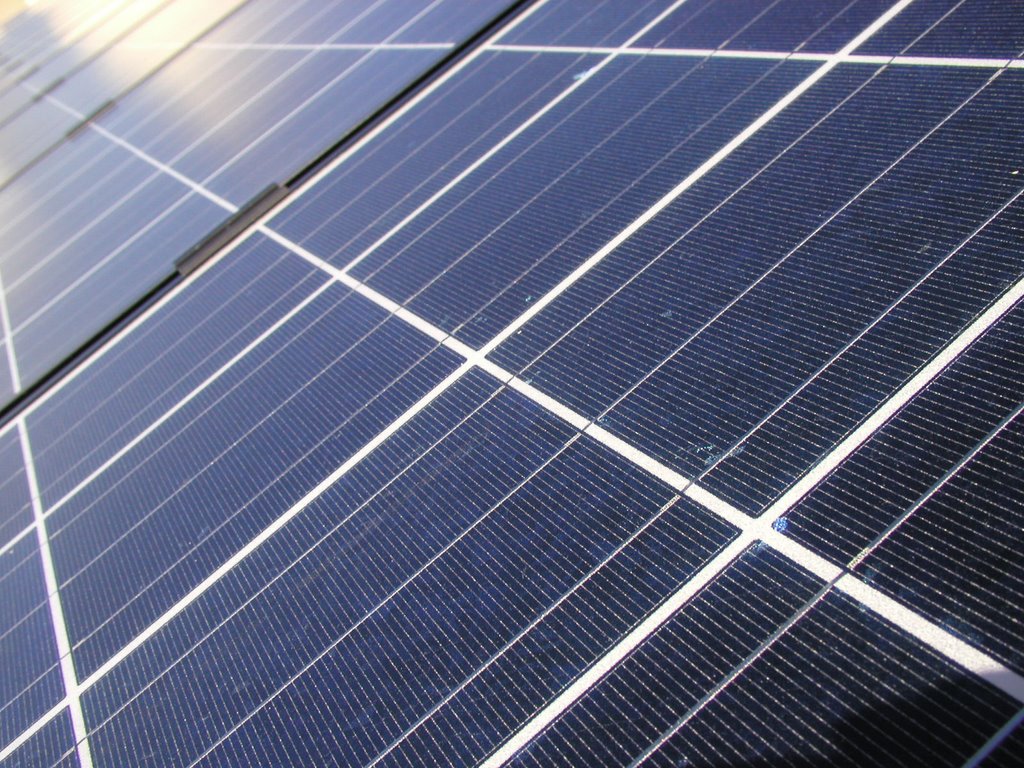
Label: Clean